【题型】填空题　【知识点】解析几何　【难度】medium
设抛物线$y^2 = 2px(p>0)$，若任意以$A(1,0)$为圆心的圆与抛物线至多有3个公共点，则$p$的值范围为\underline{\quad\quad\quad}.
【解答】
\textbf{【答案】} $p \geq 1$

\vspace{0.5em}
\noindent \textbf{【分析】} 令圆$A$为$(x-1)^2+y^2=r^2$且$r>0$，讨论$p\geq 1$、$p< 1$，并依此为前提讨论$r=1$、$r< 1$、$r> 1$，数形结合判断是否任意圆与抛物线交点个数不超过3个，即可得答案.

\vspace{0.5em}
\noindent \textbf{【详解】} 令圆$A$为$(x-1)^2+y^2=r^2$且$r>0$，抛物线$y^2=2px(p>0)$，

\noindent 对于$p\geq 1$，圆与抛物线公共点情况如下，

\noindent 若$r=1$，它们恒有1个公共点，

\vspace{0.5em}
\noindent 若$r< 1$，它们没有公共点，

\vspace{0.5em}
\noindent 若$r> 1$，它们恒有2个公共点，

\vspace{0.5em}
\noindent 所以，对于$p\geq 1$，任意以$A(1,0)$为圆心的圆与抛物线至多有2个公共点，满足题设；

\noindent 对于$p< 1$，圆与抛物线公共点情况如下，

\noindent 若$r=1$，它们恒有3个公共点，

\vspace{0.5em}
\noindent 若$r> 1$，它们恒有2个公共点，

\vspace{0.5em}
\noindent 若$r< 1$，它们可能0个或2个或4个公共点，

\vspace{0.5em}
\noindent 所以$p< 1$，不满足以$A(1,0)$为圆心的任意圆与抛物线至多有3个公共点；

\vspace{0.5em}
\noindent 综上，$p\geq 1$.

\vspace{0.5em}
\noindent 故答案为：$p\geq 1$

\vspace{0.5em}
\noindent \textbf{【点睛】} 关键点点睛：讨论$p\geq 1$，$p< 1$，结合$r$的取值、数形结合判断圆与抛物线交点个数.
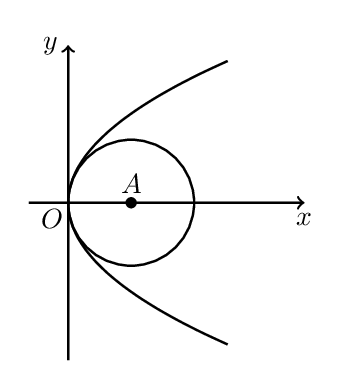
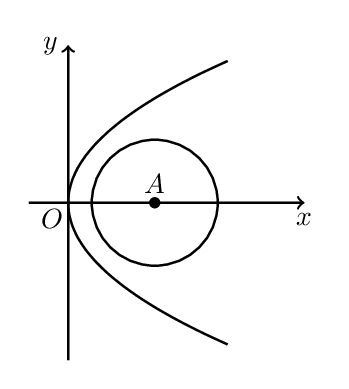
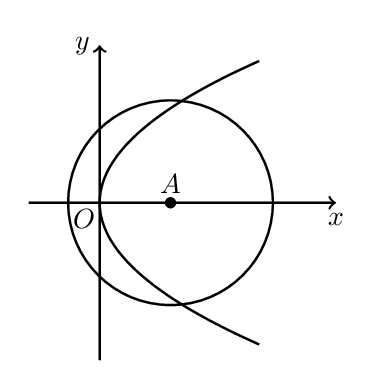
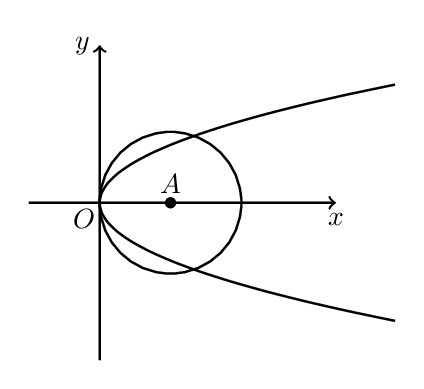
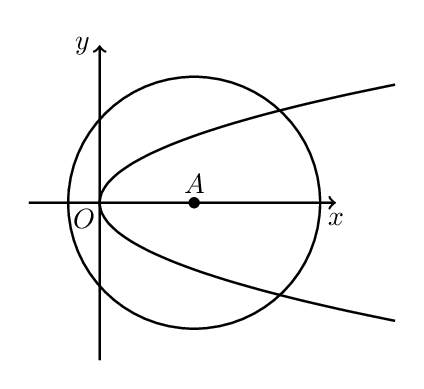
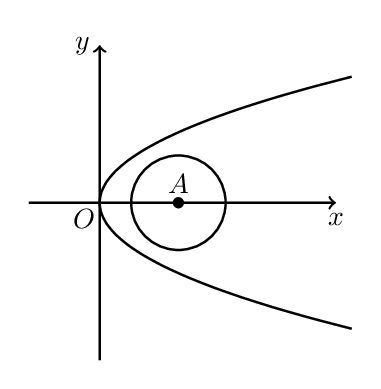
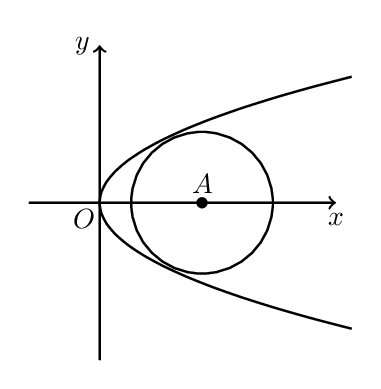
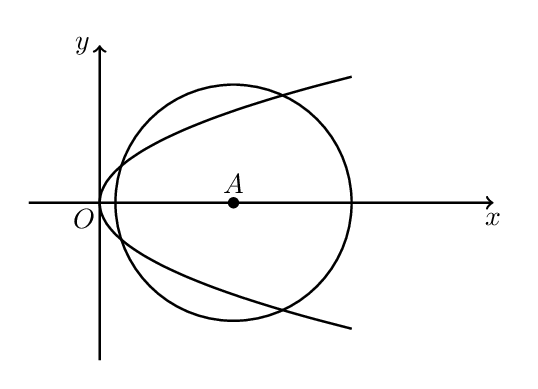